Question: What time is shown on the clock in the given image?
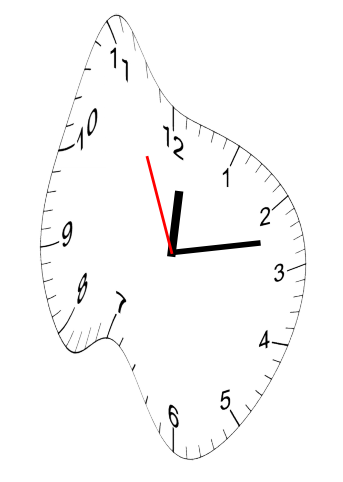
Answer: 12:12:56